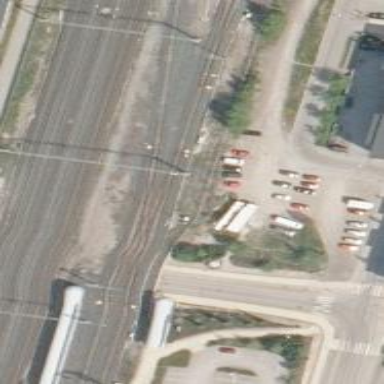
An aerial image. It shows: Railway crossing.